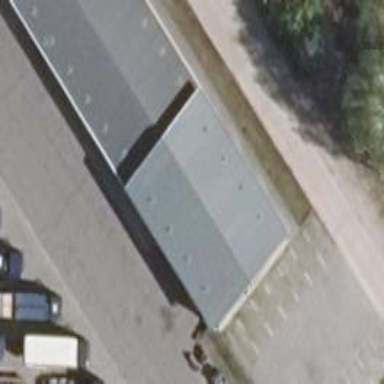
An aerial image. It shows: Recycling center.